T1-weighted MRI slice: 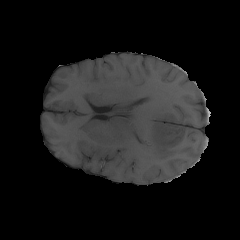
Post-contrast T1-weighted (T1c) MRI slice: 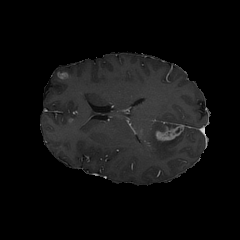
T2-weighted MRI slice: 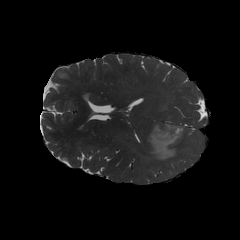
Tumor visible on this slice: yes